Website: bh-photo
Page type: customer-info-address
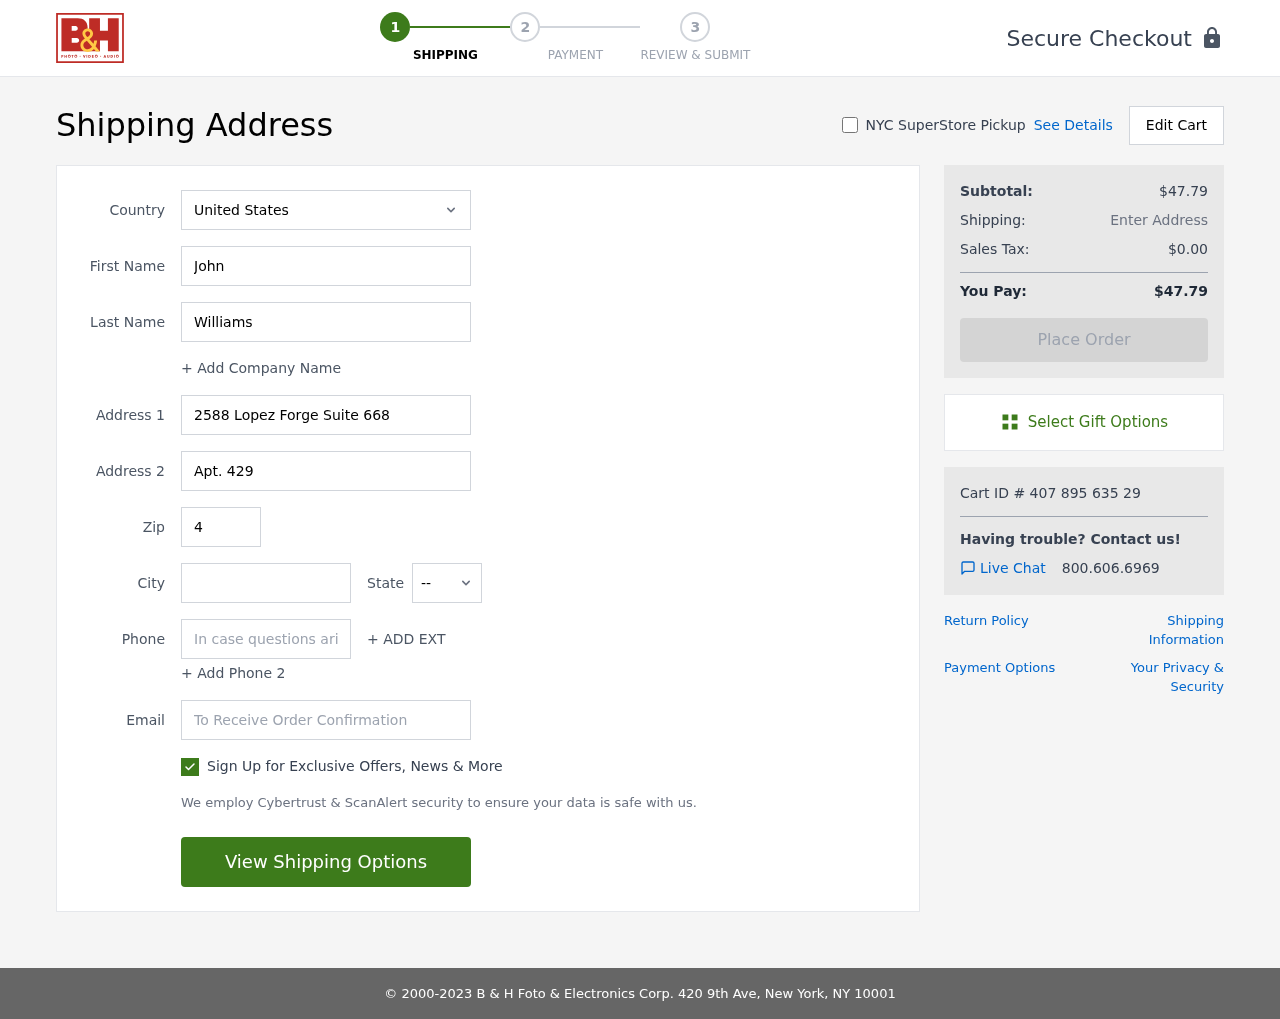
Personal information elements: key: PII_CITY
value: Charlesberg
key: PII_COUNTRY
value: United States
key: PII_EMAIL
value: johnwilliams@hotmail.com
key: PII_FIRSTNAME
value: John
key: PII_LASTNAME
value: Williams
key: PII_PHONE
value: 5046653885
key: PII_POSTCODE
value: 43145
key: PII_STATE_ABBR
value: CT
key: PII_STREET
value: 2588 Lopez Forge Suite 668
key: PII_STREET2
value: Apt. 429
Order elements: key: ORDER_SUBTOTAL
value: $47.79
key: ORDER_TAX
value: $0.00
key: ORDER_TOTAL
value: $47.79
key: ORDER_ID
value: Cart ID # 407 895 635 29